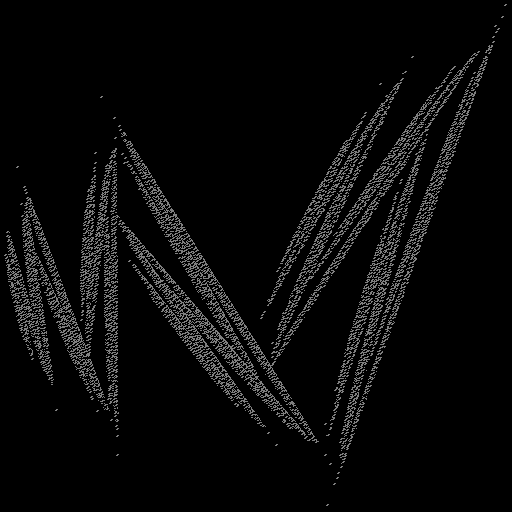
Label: bamboofern